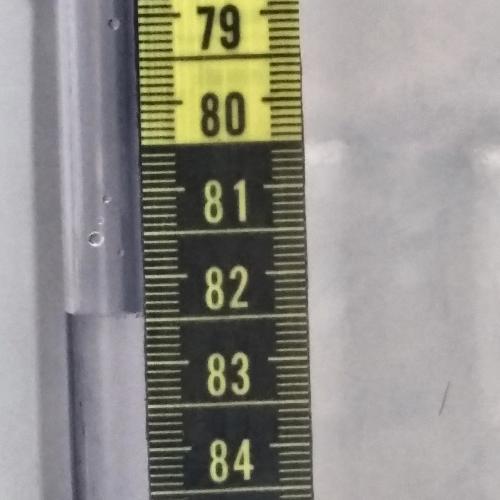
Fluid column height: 82.5 cm